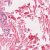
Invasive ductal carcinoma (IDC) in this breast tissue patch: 0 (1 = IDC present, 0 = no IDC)